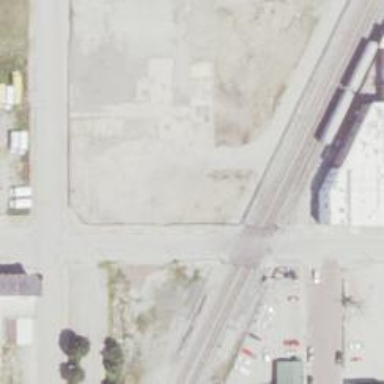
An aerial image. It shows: Railway crossing.